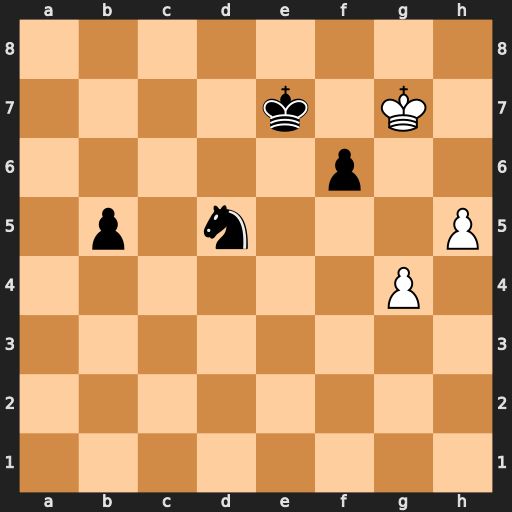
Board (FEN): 8/4k1K1/5p2/1p1n3P/6P1/8/8/8
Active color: w
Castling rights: -
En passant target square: -
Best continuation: h6 Ne3 h7 Nxg4 h8=Q